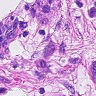
Metastatic tissue present: yes